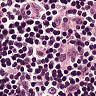
Metastatic tissue present: no